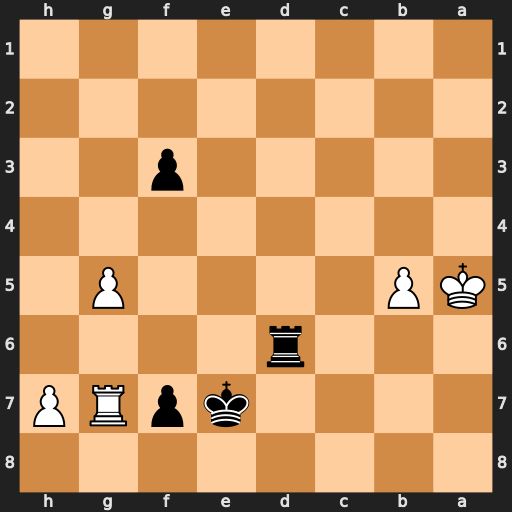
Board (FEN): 8/4kpRP/3r4/KP4P1/8/5p2/8/8
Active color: b
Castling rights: -
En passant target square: -
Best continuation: f2 Rg8 f1=Q h8=Q Qe1+